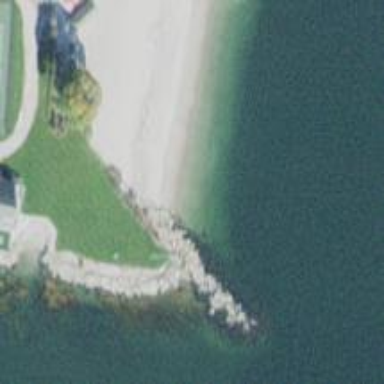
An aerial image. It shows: Breakwater structure.